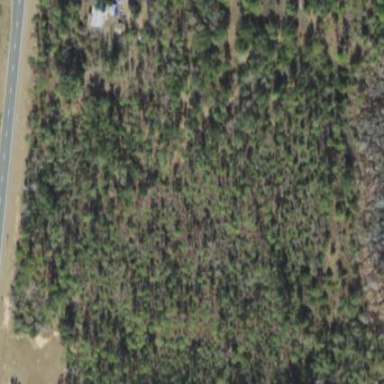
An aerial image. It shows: Forest dominated by needle-leaved trees.